Question:
'''
#include "hmap.h"
int main(char* argv[], int argc)
{
printf("%s", argv[0]); <---- fails here
system("pause");
fileOpen(argv[1]);
return 0;
}
'''
I am using MSVS 2012. I'm wondering if I'm using the command line arguments wrong. The text file is in the same folder. All my header file has is the #include libraries I will using, some #define's I'll be using, and extern function prototypes.
When I run the program it says "expand.exe has stopped working...."
I usually program in a Linux environment using GCC but I'm trying to learn MSVS environment. Getting a little frustrated on how much of a hassle to input command line arguments :.
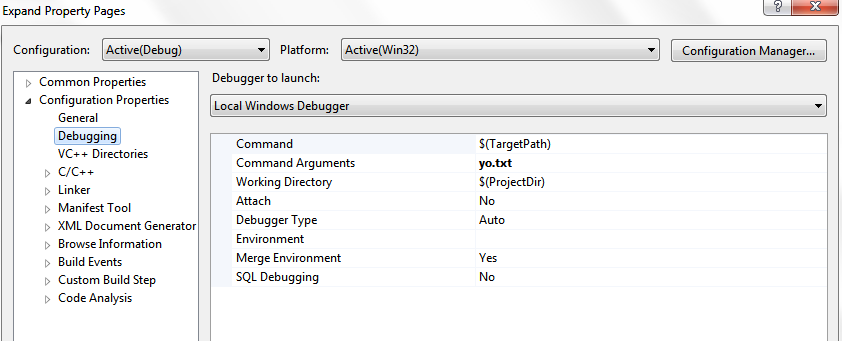
Answer: I think the arguments for 'main()' are around the wrong way.
That is, the first argument should be the argument count ('argv'), and the second one the argument vector ('argv').
'''
int main(int argc, char* argv[]) {}
'''
It fails because a subscript should be used only with an array or pointer.